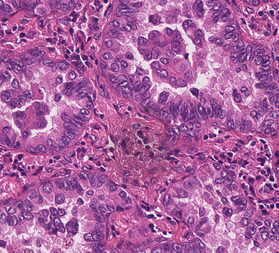
Tumor epithelial tissue: yes
Tumor-associated stroma tissue: yes
Normal tissue: no